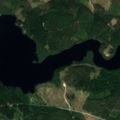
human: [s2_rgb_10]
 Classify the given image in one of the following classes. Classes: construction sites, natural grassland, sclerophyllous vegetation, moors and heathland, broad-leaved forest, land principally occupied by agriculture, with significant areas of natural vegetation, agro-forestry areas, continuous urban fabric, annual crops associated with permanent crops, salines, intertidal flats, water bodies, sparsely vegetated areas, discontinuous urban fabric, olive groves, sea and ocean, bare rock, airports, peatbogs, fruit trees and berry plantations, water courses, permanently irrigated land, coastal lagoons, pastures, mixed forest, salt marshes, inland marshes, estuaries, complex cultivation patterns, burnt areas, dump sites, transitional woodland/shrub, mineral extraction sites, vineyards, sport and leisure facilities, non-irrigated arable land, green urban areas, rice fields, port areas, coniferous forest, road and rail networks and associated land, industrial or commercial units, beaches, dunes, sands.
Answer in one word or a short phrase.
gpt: broad-leaved forest, coniferous forest, mixed forest, water bodies